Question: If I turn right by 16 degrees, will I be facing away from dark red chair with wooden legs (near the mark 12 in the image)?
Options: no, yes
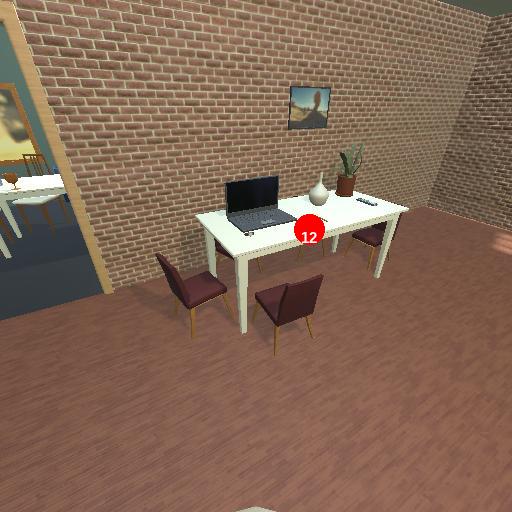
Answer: no